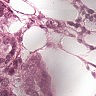
Metastatic tissue present: yes